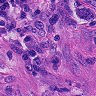
Metastatic tissue present: yes